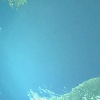
Label: water